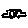
Label: car